Question: I have the following output produced by my table, written in Razor, HTML5. But I don't know how to insert spacing between the column headers that are next to each other as indicated by the red arrows in the picture.
I'm looking for a way adding trailing whitespace to the column names.

Here is my code:
## View
'''
@model MvcMedicalStore.Models.MedicalProductViewModel
@{
ViewBag.Title = "Index";
}
<h1>Welcome!</h1>
<br />
<h2>Check out these great deals!</h2>
<table>
<tr>
<th>
@Html.DisplayNameFor(model => model.Products.First().Name)
</th>
<th>
@Html.DisplayNameFor(model => model.Products.First().BrandName)
</th>
<th>
@Html.DisplayNameFor(model => model.Products.First().BasePrice)
</th>
<th>
@Html.DisplayNameFor(model => model.Products.First().SalePrice)
</th>
<th>
@Html.DisplayNameFor(model => model.Products.First().DiscountPercentDisplay)
</th>
</tr>
@foreach (var item in Model.Products)
{
<tr>
<td>
@Html.DisplayFor(modelItem => item.Name)
</td>
<td>
@Html.DisplayFor(modelItem => item.BrandName)
</td>
<td>
@Html.DisplayFor(modelItem => item.BasePrice)
</td>
<td>
@Html.DisplayFor(modelItem => item.SalePrice)
</td>
<td>
@Html.DisplayFor(modelItem => item.DiscountPercentDisplay)
</td>
</tr>
}
</table>
'''
## Site.css
'''
/* tables
----------------------------------------------------------*/
table {
border-collapse: collapse;
border-spacing: 0;
margin-top: 0.75em;
border: 0 none;
}
th {
font-size: 1.2em;
text-align: left;
border: none 0px;
padding-left: 0;
}
th a {
display: block;
position: relative;
}
th a:link, th a:visited, th a:active, th a:hover {
color: #333;
font-weight: 600;
text-decoration: none;
padding: 0;
}
th a:hover {
color: #000;
}
th.asc a, th.desc a {
margin-right: .75em;
}
th.asc a:after, th.desc a:after {
display: block;
position: absolute;
right: 0em;
top: 0;
font-size: 0.75em;
}
th.asc a:after {
content: '^';
}
th.desc a:after {
content: 'V';
}
td {
padding: 0.25em 2em 0.25em 0em;
border: 0 none;
}
tr.pager td {
padding: 0 0.25em 0 0;
}
'''
## ViewModel
'''
public class MedicalProductViewModel
{
public List<MedicalProductViewModelLineItem> Products { get; private set; }
public void BuildViewModel(IEnumerable<MedicalProductViewModelLineItem> productsList, IEnumerable<Brand> brandList)
{
BuildProductViewModel(productsList, brandList);
}
public void BuildViewModel(IEnumerable<MedicalProduct> productsList, IEnumerable<Brand> brandList)
{
BuildProductViewModelLineItems(productsList, brandList);
}
private IEnumerable<SelectListItem> BuildSelectListItems(IEnumerable<Brand> brandList)
{
return brandList.Select(b => new SelectListItem()
{
Text = b.Name,
Value = b.ID.ToString()
});
}
private void BuildProductViewModel(IEnumerable<MedicalProductViewModelLineItem> productList, IEnumerable<Brand> brandList)
{
var medicalProducts = productList.Select(p => new MedicalProduct()
{
BrandID = p.BrandID,
ID = p.ID,
Name = p.Name,
BasePrice = p.BasePrice
});
BuildProductViewModelLineItems(medicalProducts, brandList);
}
private void BuildProductViewModelLineItems(IEnumerable<MedicalProduct> productList, IEnumerable<Brand> brandList)
{
Products = productList.Select(p => new MedicalProductViewModelLineItem()
{
BrandID = p.BrandID,
BrandName = brandList.Single(b => b.ID == p.BrandID).Name,
BrandSelectListItem = BuildSelectListItems(brandList),
ID = p.ID,
Name = p.Name,
BasePrice = p.BasePrice,
SalePrice = p.BasePrice - (decimal)((double)p.BasePrice * (p.DiscountPercent * 0.01)),
DiscountPercent = p.DiscountPercent,
DiscountPercentDisplay = p.DiscountPercent.ToString() + "%"
}).ToList();
}
}
'''
## ViewModelLineItem (member of the viewmodel, one displayed per line on table)
'''
public class MedicalProductViewModelLineItem
{
[Key]
public int ID { get; set; }
[Required]
[StringLength(50)]
public string Name { get; set; }
[Required]
[DataType(DataType.Currency)]
[Display(Name = "Original Price")]
public decimal BasePrice { get; set; }
[Required]
[Range(0, 99)]
public int DiscountPercent { get; set; }
// used to display 55% etc.
[Display(Name = "You Save:")]
public string DiscountPercentDisplay { get; set; }
[Required]
[DataType(DataType.Currency)]
[Display(Name="Sale Price")]
public decimal SalePrice { get; set; }
// is a foreign key
public int BrandID { get; set; }
public IEnumerable<SelectListItem> BrandSelectListItem { get; set; }
[Display(Name="Brand Name")]
public string BrandName { get; set; }
}
'''
My code now looks like this:
'''
th {
font-size: 1.2em;
text-align: left;
border: none 0px;
padding-right: 0;
}
th:first-child{
margin-left:0px;
}
th:last-child{
margin-right:0px;
}
'''
but , the web page stays the same.
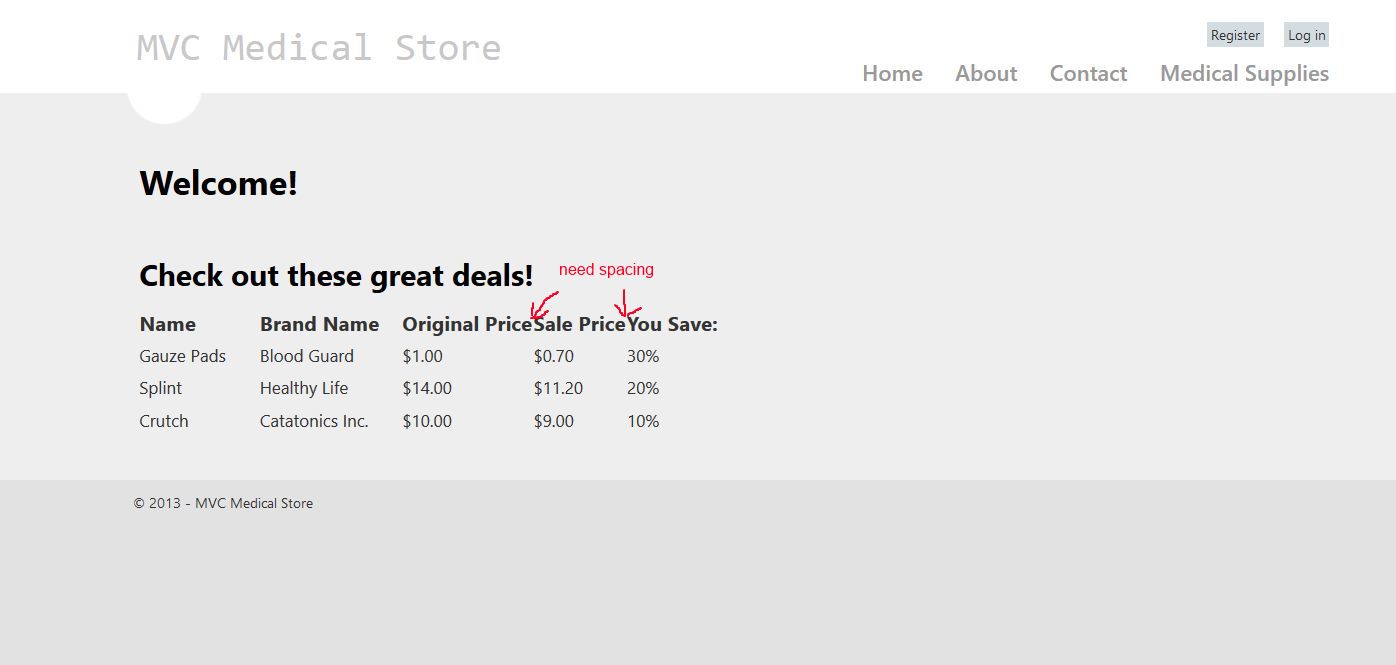
Answer: Try:
'''
th{
margin:0 10px;
}
th:first-child{
margin-left:0px;
}
th:last-child{
margin-right:0px;
}
'''
Alternatively (and more long-winded)
'''
th,td{
padding:0 10px;
}
th:first-child,tr td:first-child{
padding-left:0px;
}
th:last-child,td td:last-child{
padding-right:0px;
}
'''